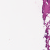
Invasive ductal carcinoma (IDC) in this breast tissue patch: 0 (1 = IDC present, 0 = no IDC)